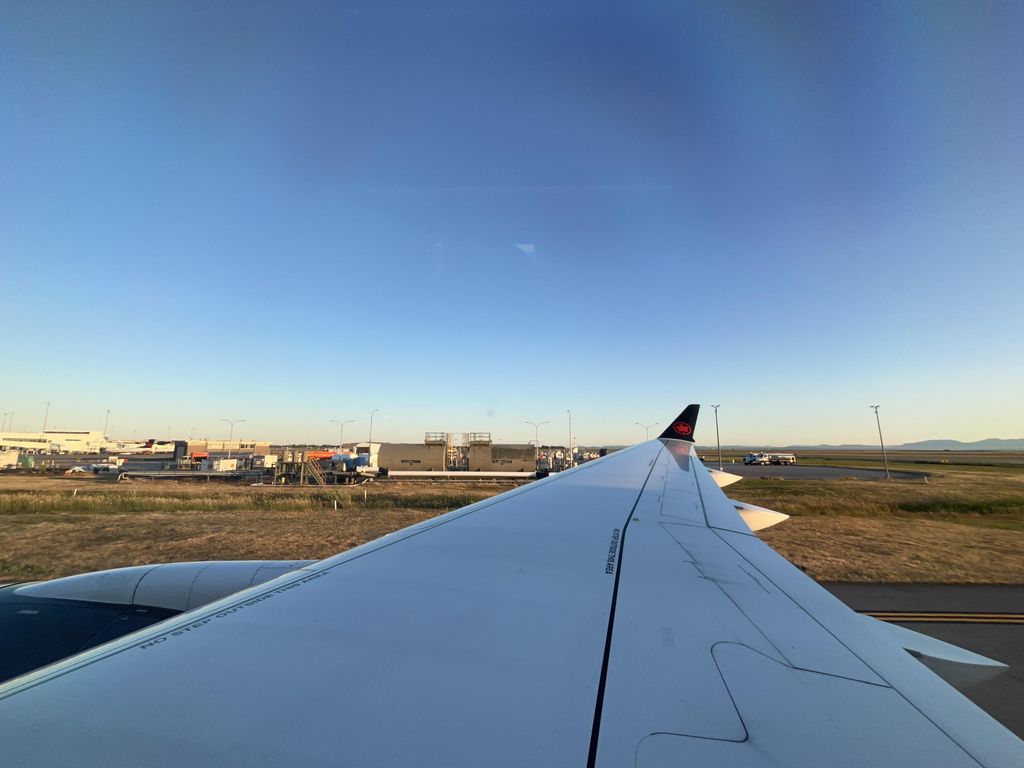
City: vancouver